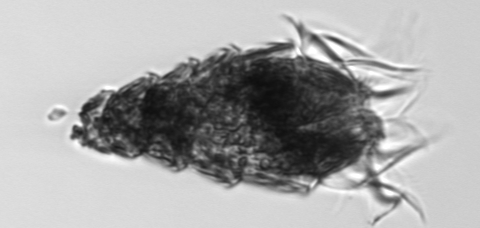
Label: Laboea_strobila